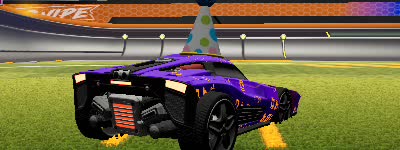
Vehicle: breakout